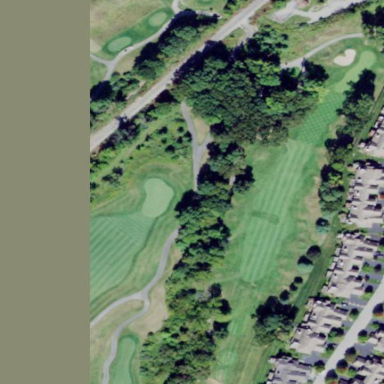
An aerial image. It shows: Rough area on grassy golf course.